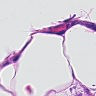
Metastatic tissue present: yes